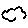
Label: cloud